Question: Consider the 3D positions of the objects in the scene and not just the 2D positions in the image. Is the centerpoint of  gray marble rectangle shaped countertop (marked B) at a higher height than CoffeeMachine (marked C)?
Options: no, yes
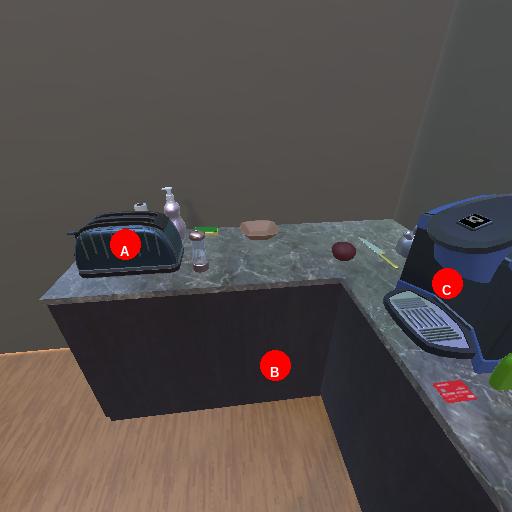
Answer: no